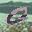
Label: 0